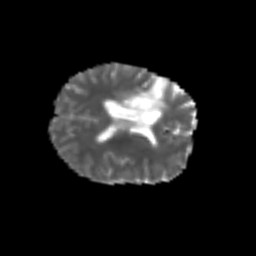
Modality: MD
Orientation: axial
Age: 57
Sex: female
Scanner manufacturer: siemens
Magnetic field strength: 3 T
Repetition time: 5.6 s
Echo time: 0.082 s